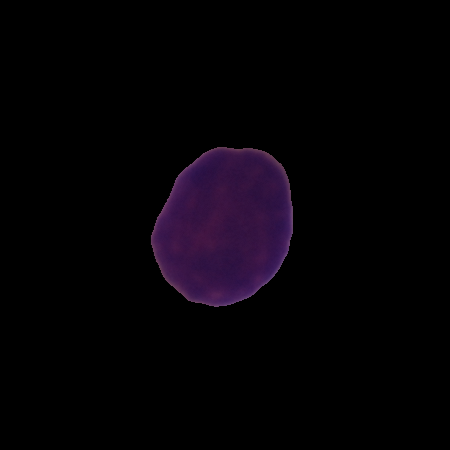
Label: healthy